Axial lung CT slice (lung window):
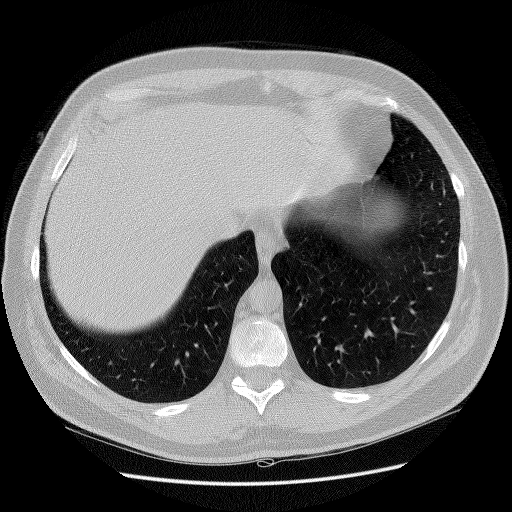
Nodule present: no